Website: macys
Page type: gifting
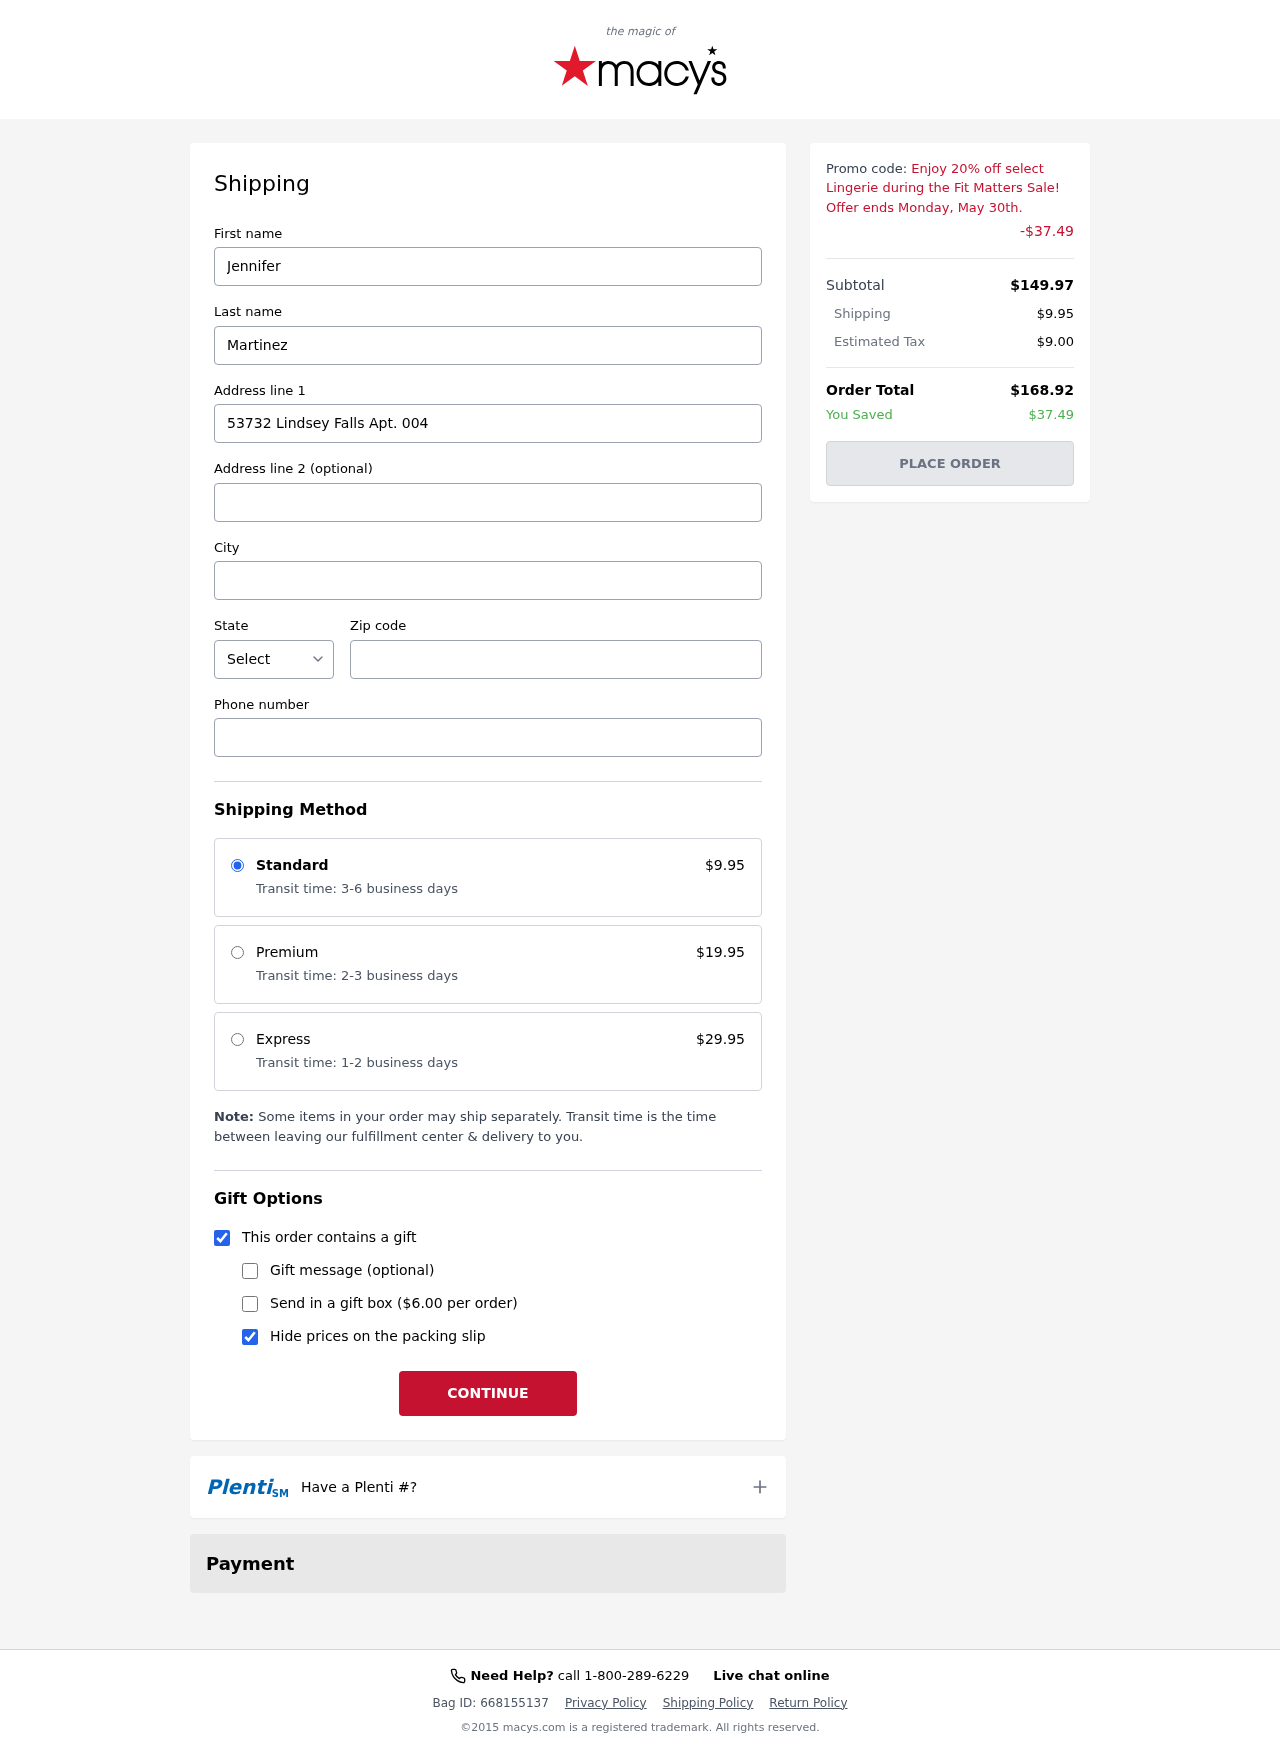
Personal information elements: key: PII_CITY
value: Barnesfurt
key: PII_FIRSTNAME
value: Jennifer
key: PII_LASTNAME
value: Martinez
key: PII_PHONE
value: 3304812196
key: PII_POSTCODE
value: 86225
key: PII_STATE_ABBR
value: RI
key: PII_STREET
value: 53732 Lindsey Falls Apt. 004
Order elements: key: ORDER_SHIPPING_COST
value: $9.95
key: ORDER_DISCOUNT
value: -$37.49
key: ORDER_SUBTOTAL
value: $149.97
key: ORDER_TAX
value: $9.00
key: ORDER_TOTAL
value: $168.92
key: ORDER_SAVINGS
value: $37.49